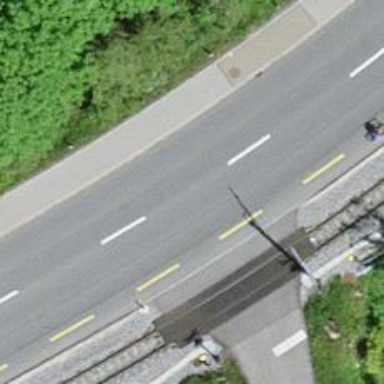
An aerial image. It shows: Secondary road with asphalt surface and sidewalk on the left.